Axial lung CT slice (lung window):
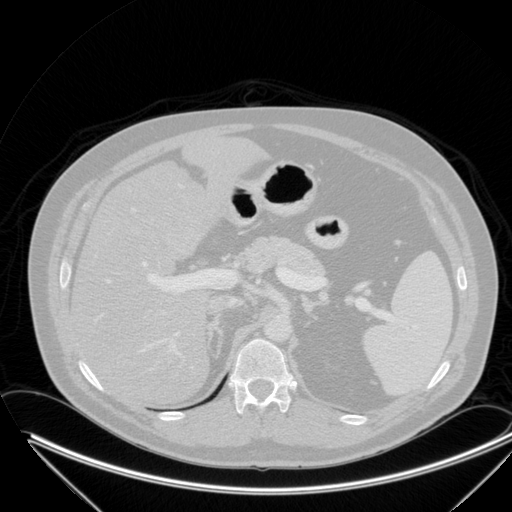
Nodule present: no